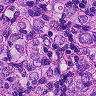
Metastatic tissue present: yes